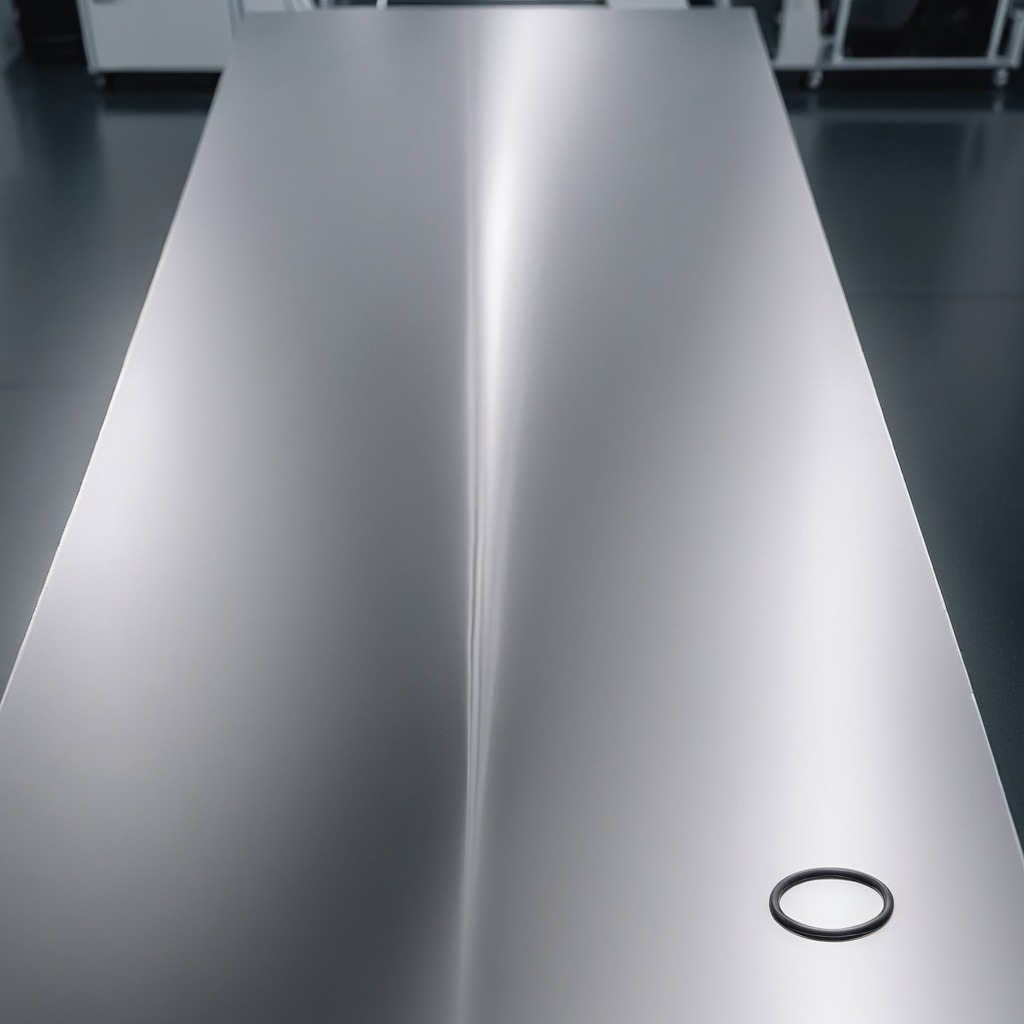
A rubber O-ring is lying on the stainless steel table in a high-end prototyping lab.